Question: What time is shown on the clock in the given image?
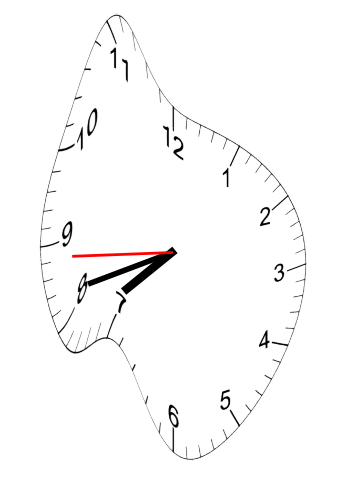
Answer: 07:41:44